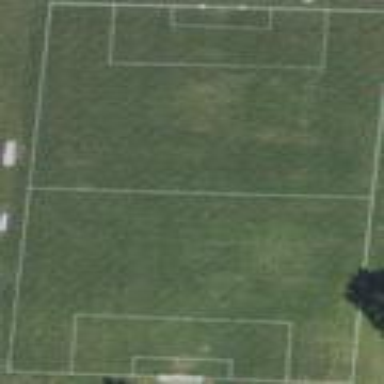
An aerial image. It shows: Soccer pitch for leisure land activities.